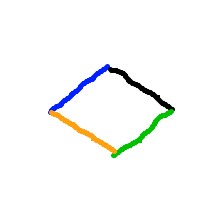
Shape: rhombus